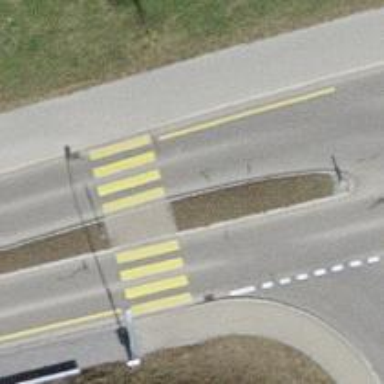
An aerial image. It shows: Uncontrolled zebra crossing with zebra markings.